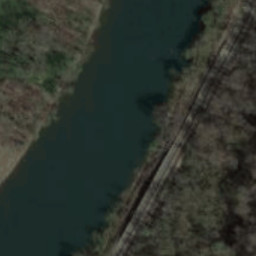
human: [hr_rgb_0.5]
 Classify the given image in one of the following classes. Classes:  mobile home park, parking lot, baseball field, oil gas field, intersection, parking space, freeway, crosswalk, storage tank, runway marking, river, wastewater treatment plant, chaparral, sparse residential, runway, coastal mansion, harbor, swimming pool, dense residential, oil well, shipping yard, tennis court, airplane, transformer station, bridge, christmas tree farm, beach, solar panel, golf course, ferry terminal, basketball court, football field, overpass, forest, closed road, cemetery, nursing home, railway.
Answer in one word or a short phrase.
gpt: river